Field crop: maize
Growth stage: 2
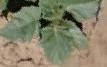
Species: datura